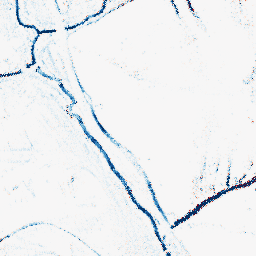
Category: morphological
Decomposition family: morphological_rect
Decomposition parameters: operation: closing
width: 5
height: 5
Upsampling method: regularized
Upsampling parameters: scale: 4
lambda_reg: 0.1
Upsampling scale: 4